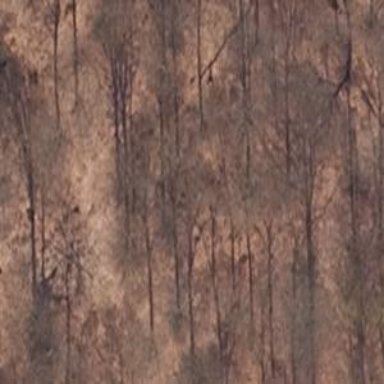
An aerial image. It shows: Hunting stand.